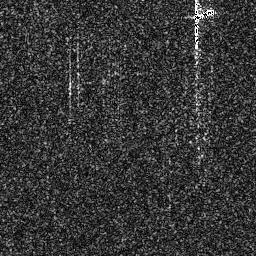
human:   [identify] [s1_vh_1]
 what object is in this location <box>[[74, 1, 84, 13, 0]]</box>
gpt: <ref>1 medium ship at the top right</ref>